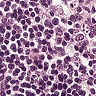
Metastatic tissue present: no